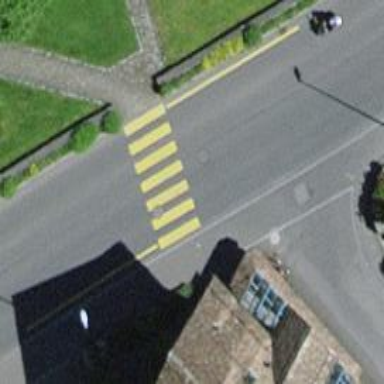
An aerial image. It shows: Zebra crossing on the road.